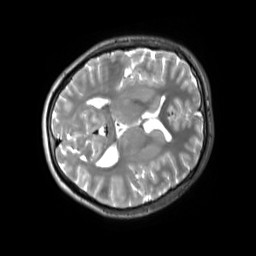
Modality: T2w
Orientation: axial
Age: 22
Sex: male
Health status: ill
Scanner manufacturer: siemens
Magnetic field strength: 3 T
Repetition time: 2.8 s
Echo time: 0.326 s